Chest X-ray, PA view. Patient: 51 years old, sex M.
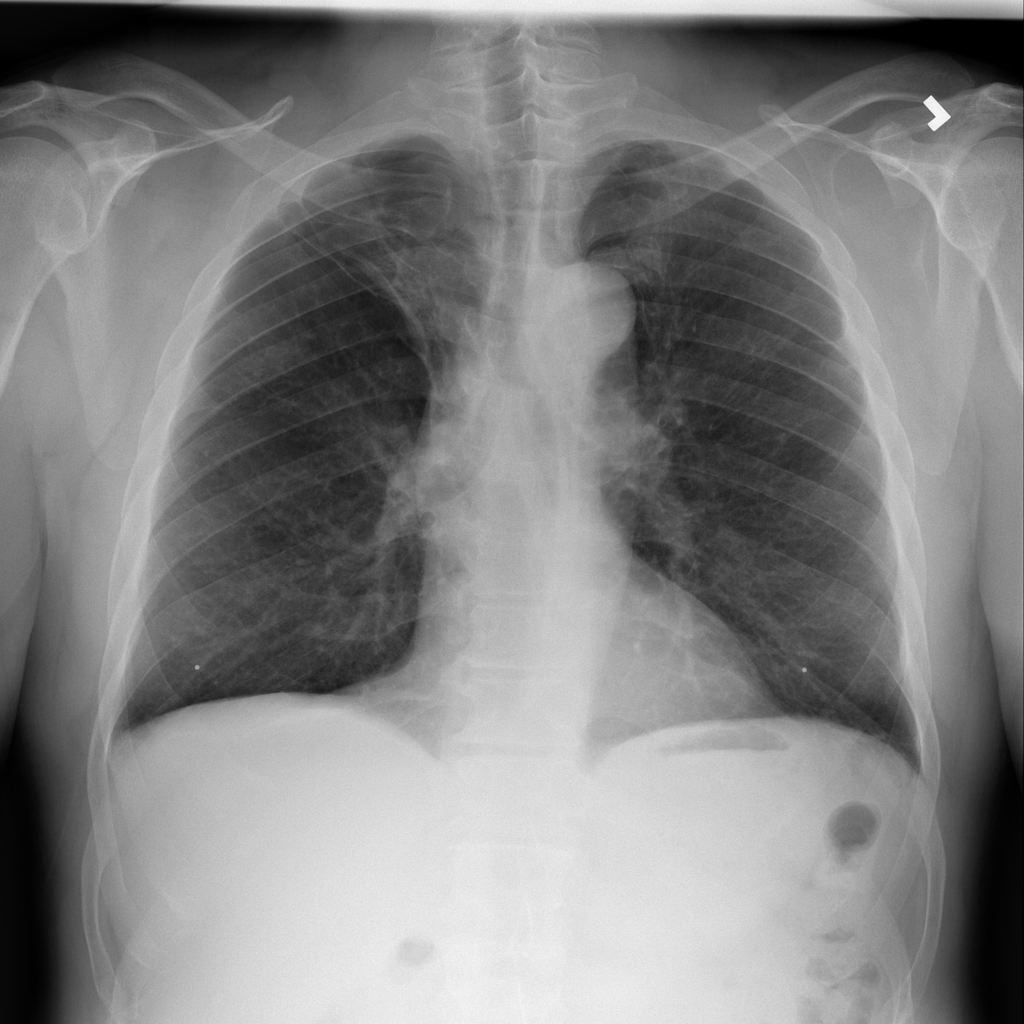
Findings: No Finding